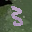
Label: 3